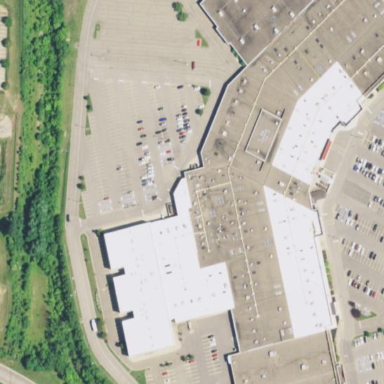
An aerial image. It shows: Retail building that is part of mall.